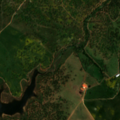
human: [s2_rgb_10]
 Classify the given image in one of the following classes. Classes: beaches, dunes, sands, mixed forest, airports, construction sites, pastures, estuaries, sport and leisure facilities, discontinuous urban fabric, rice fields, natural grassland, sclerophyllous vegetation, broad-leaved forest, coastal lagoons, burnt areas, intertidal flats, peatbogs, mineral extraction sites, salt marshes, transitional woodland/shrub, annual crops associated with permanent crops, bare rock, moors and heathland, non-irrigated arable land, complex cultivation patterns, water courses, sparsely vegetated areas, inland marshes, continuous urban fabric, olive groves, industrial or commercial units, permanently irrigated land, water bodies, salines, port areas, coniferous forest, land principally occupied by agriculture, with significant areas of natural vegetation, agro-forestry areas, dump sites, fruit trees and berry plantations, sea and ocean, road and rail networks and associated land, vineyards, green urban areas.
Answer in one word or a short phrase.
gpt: continuous urban fabric